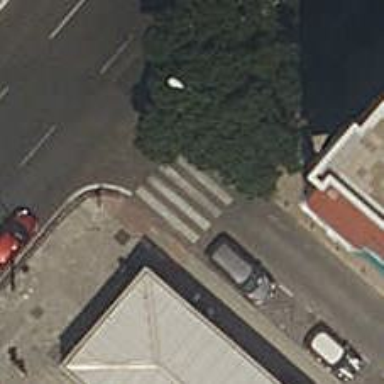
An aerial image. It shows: Zebra crossing on the road.